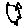
Label: sun